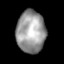
Tissue: lung
Cell type: Epithelial cells
Senescence score: 0.2129
Nuclear area (px): 1194
Mean DAPI intensity: 153.795